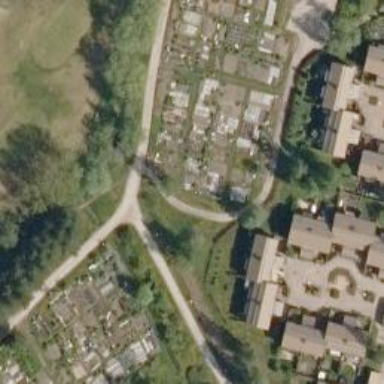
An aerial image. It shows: Area designated for allotments.